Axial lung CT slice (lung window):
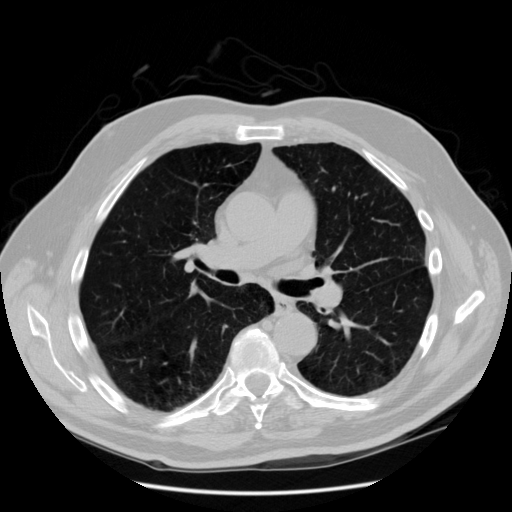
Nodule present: no